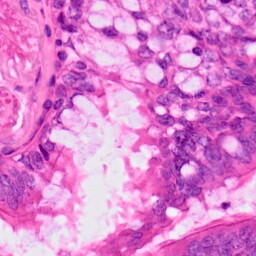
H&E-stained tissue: Lung